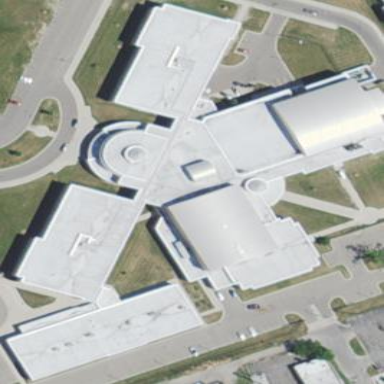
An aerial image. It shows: School building.